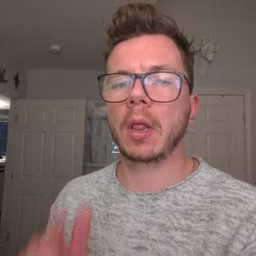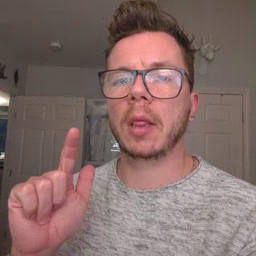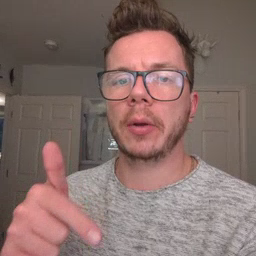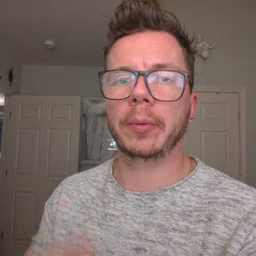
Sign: later